Question:
'''
Warning: 'dart' on your path resolves to /usr/lib/dart/bin/dart, which is
not inside your current Flutter SDK checkout at /home/ankit/flutter.
Consider adding /home/ankit/flutter/bin to the front of your path.
'''
This exception started when the flutter was updated. How do I solve this?
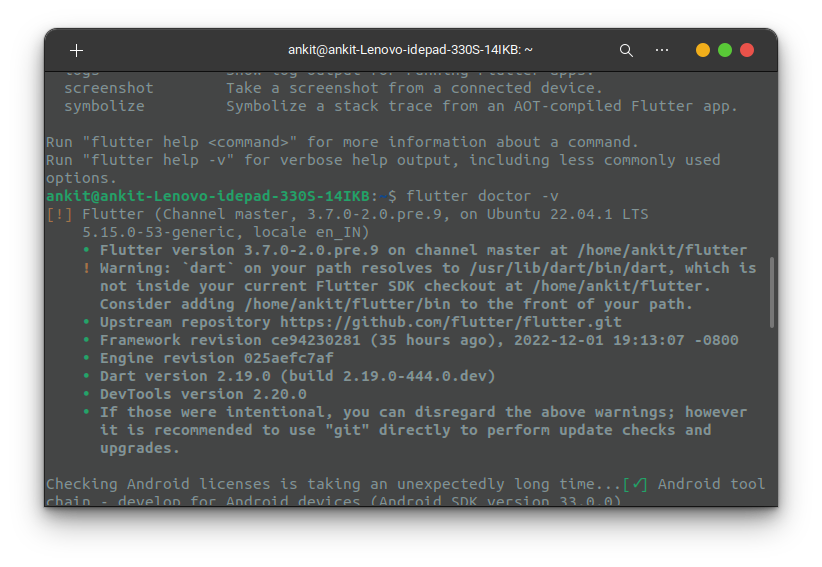
Answer: ## The Problem:
This is happening because you have a separate installation of Dart on your system. The Flutter SDK includes and manages it's own dart SDK, but you can use the dart SDK separately.
## Why it Matters
Flutter recommends that you use the dart SDK included with Flutter because Flutter manages it - It will automatically use and upgrade supported versions when using the 'flutter upgrade' command on your terminal, and during initial install.
Flutter is noticing that you have a dart SDK install that did not come with the Flutter SDK. It's giving you a warning because of the possible differences in versions (and possibly other configurations) that could prevent an optimal flutter development experience.
## System Path
<URL>. You will probably need to set your path environment variables to get the whole fix.
<URL> but a quick google around should help you find any answers you can't find here.
The path resolves from "front" to "back" - meaning that if the executable in question occurs twice, it will grab the first one. Flutter doctor wants you to add the flutter dart path at the so that subsequent dart calls will resolve to the Flutter Dart SDK.
## The High-Level Solution
Unless you're doing dart development outside flutter, you don't need an additional dart SDK. Most of the time the Flutter dart SDK will work for cases besides flutter as well.
I would recommend removing your other dart install, and using the dart install that comes with flutter. This process will vary depending on how you installed the other dart SDK.
## TLDR/Quick Fix
based on what you provided, run this on your Zsh command-line:
'export PATH="/home/ankit/flutter/bin:$PATH"'
It will only work until you restart your computer.